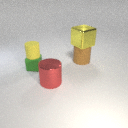
large yellow metal cube above large brown rubber cylinder